Aerial crown-view tile of a tropical tree (Barro Colorado Island, Panama), acquired 20250818:
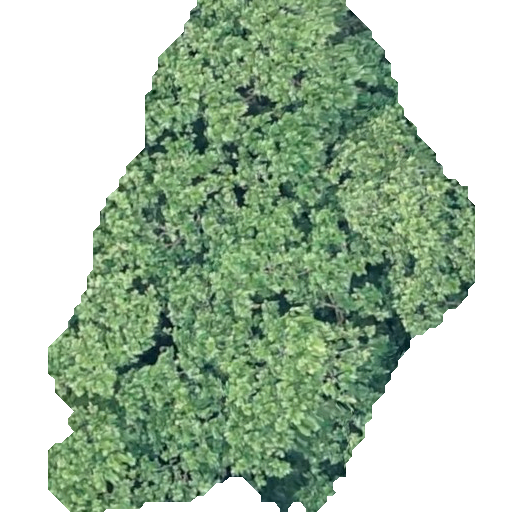
Species: Anacardium excelsum
GBIF accepted scientific name: Anacardium excelsum
Crown area: 226.048 m²